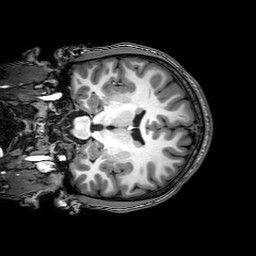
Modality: T1w
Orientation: coronal
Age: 19
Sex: male
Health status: healthy
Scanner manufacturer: philips
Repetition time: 0.008178 s
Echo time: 0.00374 s